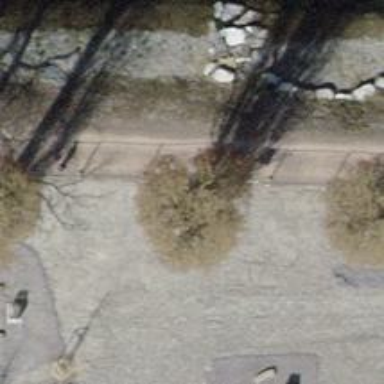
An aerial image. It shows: Picnic table located in leisure land area.